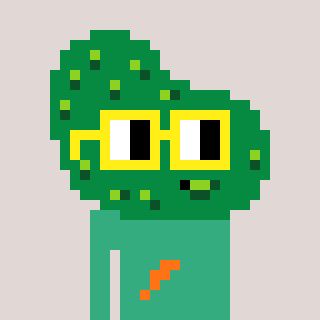
a pixel art character with square yellow glasses, a pickle-shaped head and a teal-colored body on a warm background